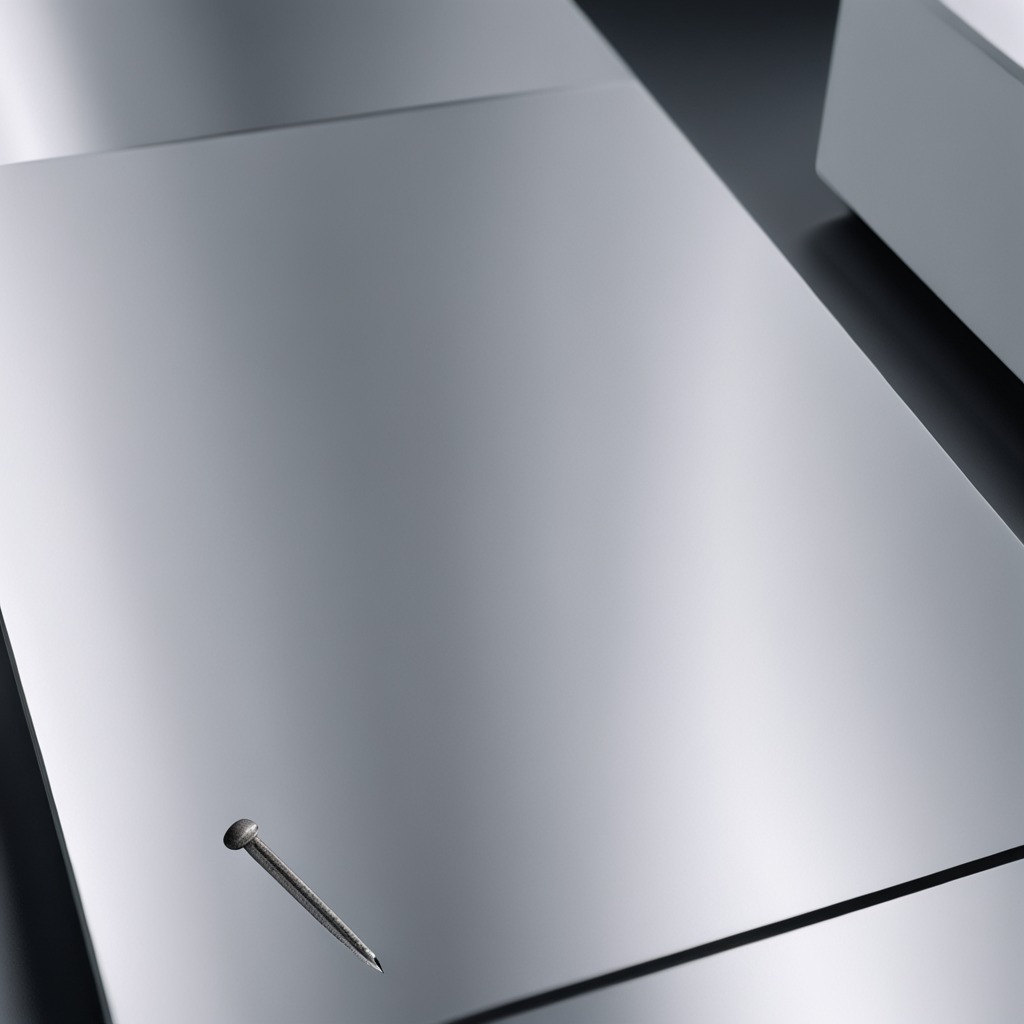
An iron nail is lying on the stainless steel table.